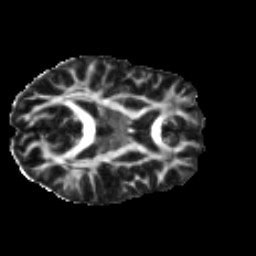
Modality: FA
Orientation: axial
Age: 32
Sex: male
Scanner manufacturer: ge
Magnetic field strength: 3 T
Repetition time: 7.8 s
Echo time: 0.0607 s